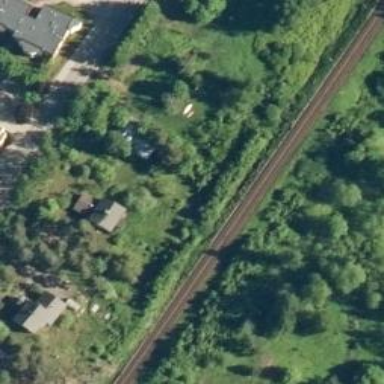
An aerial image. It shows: Railway signal.